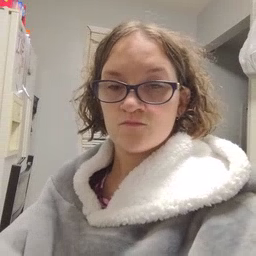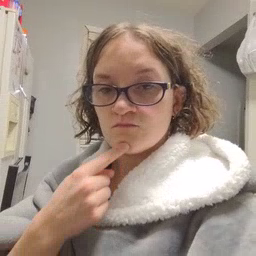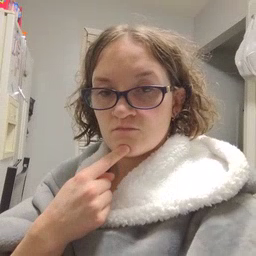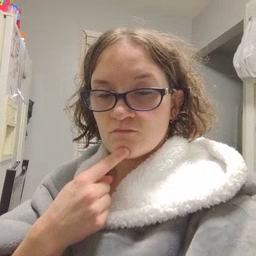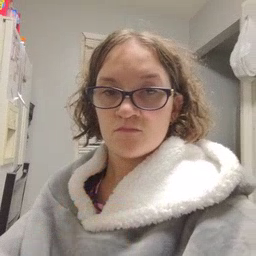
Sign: chin